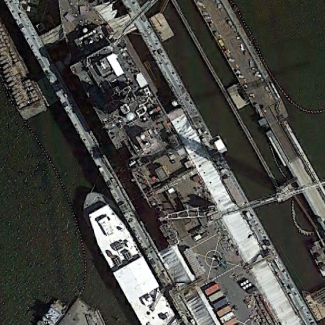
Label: combat